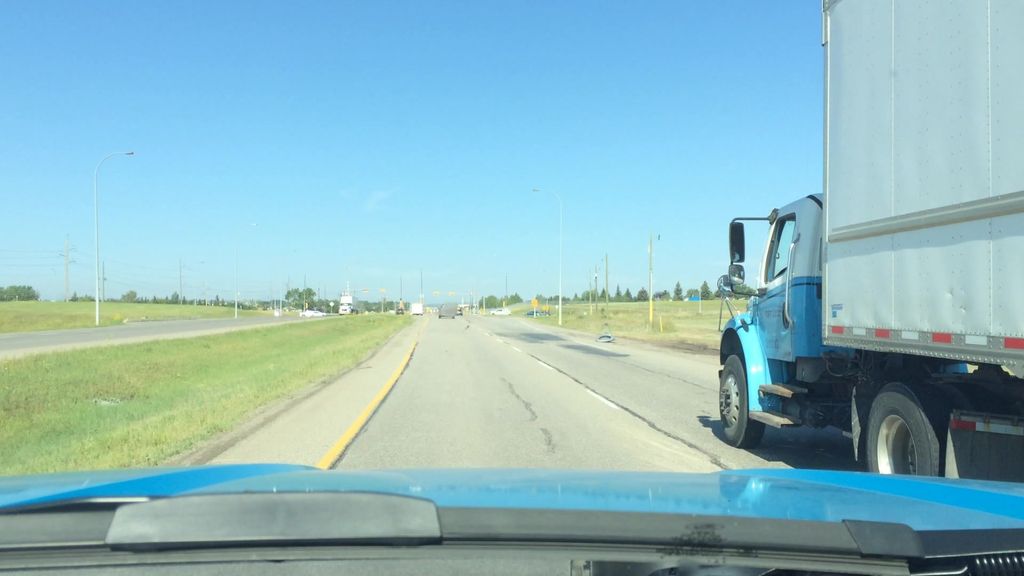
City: calgary